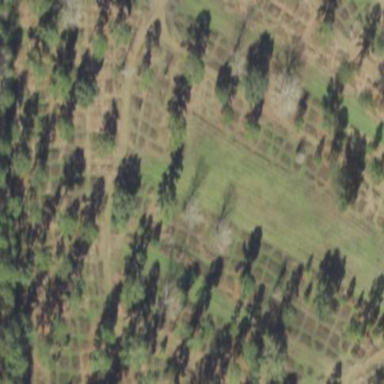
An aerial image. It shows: Orchard.